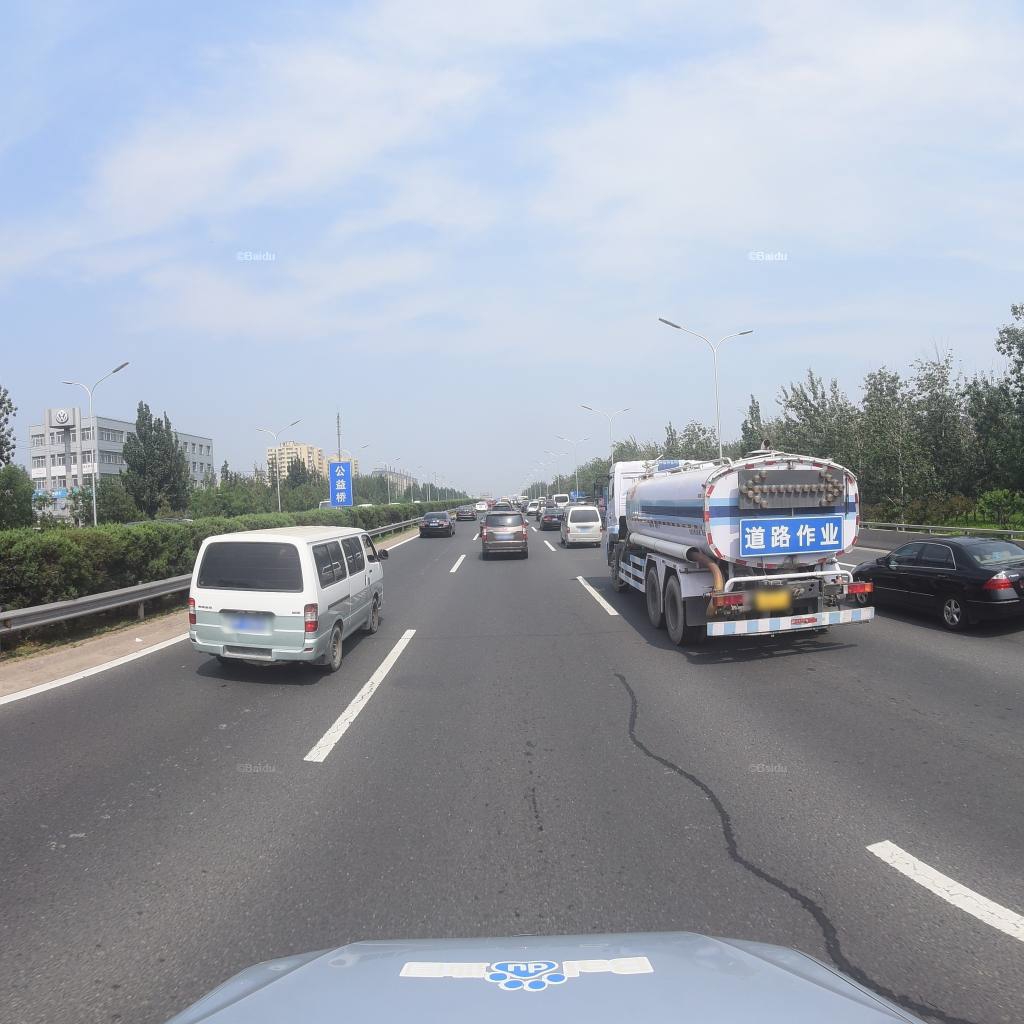
Region: Fengtai
Road damage annotations: transverse patch, longitudinal patch